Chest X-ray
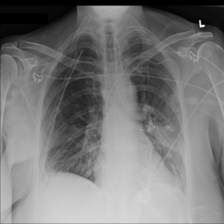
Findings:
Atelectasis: positive
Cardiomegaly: negative
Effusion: negative
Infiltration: positive
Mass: negative
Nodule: negative
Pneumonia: negative
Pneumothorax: negative
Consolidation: negative
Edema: negative
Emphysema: negative
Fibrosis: negative
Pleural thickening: negative
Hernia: negative